Question: When I group multiple QDockWidgets in the same place, their tabs go at the bottom. Is there a way to put them at the top?
Even better is if I can replace the title bar with the tabs themselves. the Eclipse IDE has very similar behavior, as can be seen in this screenshot:
.
For example, the JUnit tab is also it's header and can be dragged to dock it anywhere else.
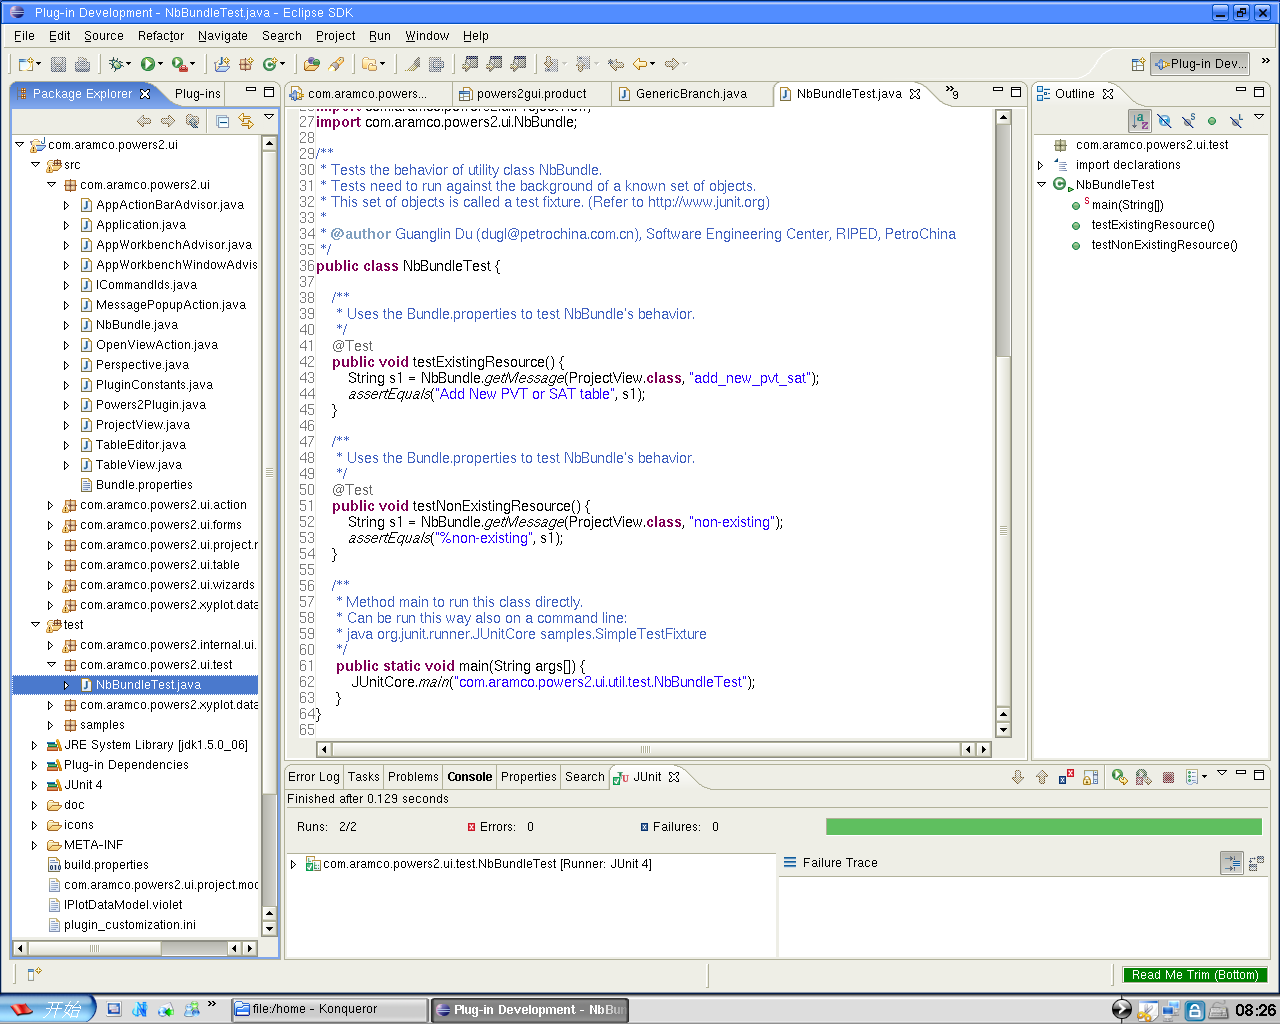
Answer: You can control where the tabs are in each of the dock areas with <URL>.